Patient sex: F
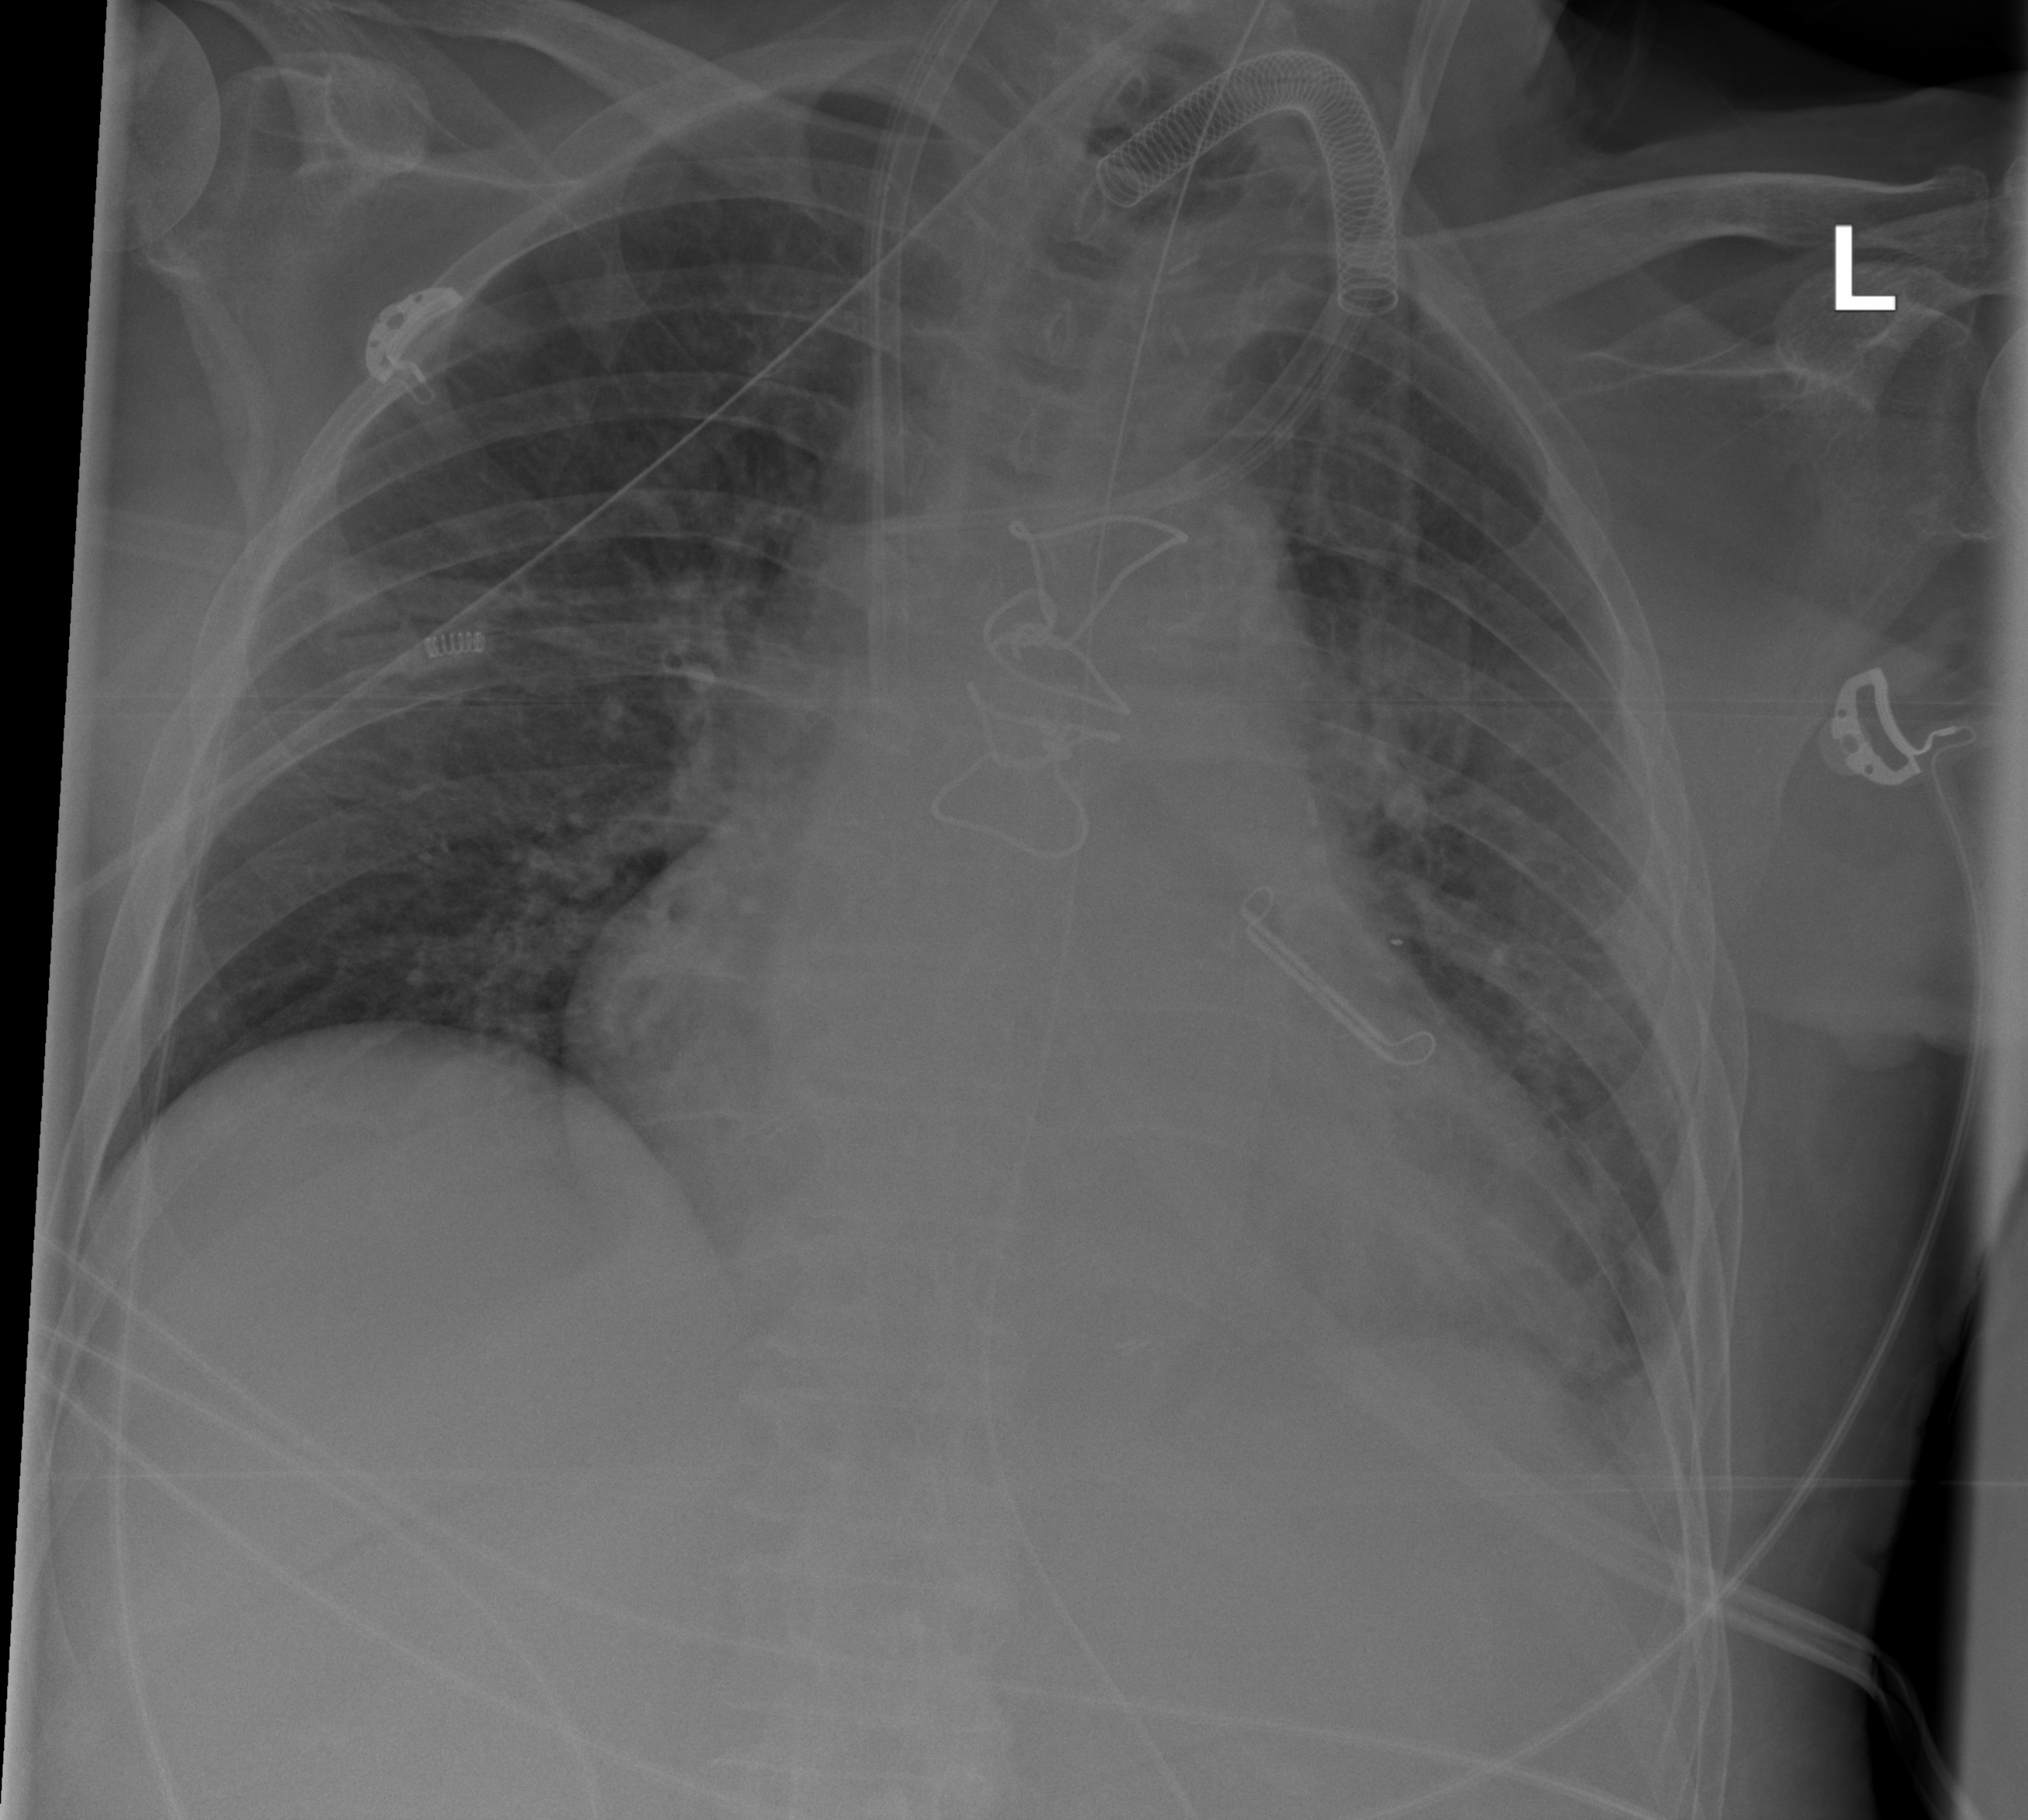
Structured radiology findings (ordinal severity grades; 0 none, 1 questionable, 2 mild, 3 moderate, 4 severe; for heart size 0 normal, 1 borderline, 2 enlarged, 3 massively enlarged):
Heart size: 3
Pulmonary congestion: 2
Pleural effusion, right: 0
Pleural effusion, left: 1
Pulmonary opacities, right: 0
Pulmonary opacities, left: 0
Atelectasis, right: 2
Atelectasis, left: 2